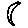
Label: moon